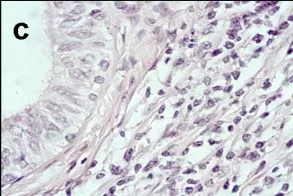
Histological and immunohistochemical findings. CD10.
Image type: pathology (immunostaining)